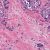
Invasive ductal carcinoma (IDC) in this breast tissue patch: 1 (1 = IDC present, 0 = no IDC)